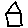
Label: house